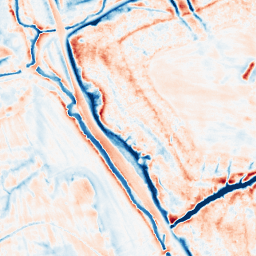
Category: edge_preserving
Decomposition family: anisotropic_diffusion
Decomposition parameters: iterations: 50
kappa: 50
gamma: 0.2
Upsampling method: cubic_mitchell
Upsampling parameters: scale: 4
Upsampling scale: 4